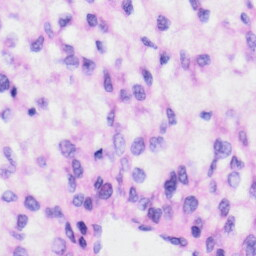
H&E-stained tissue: Liver